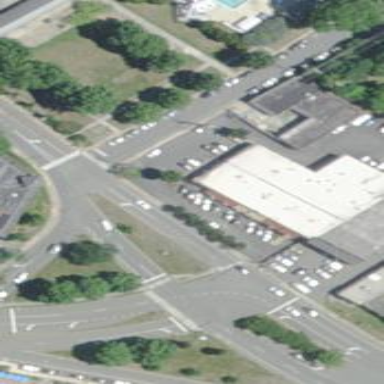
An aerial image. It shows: Commercial building.